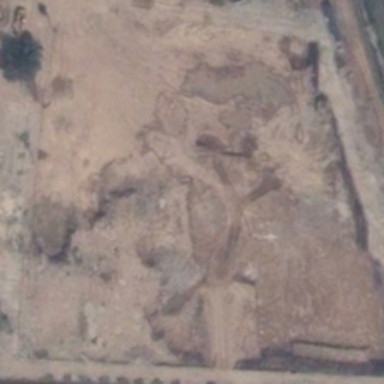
A road with trees growing alongside goes along one side of the bareland .